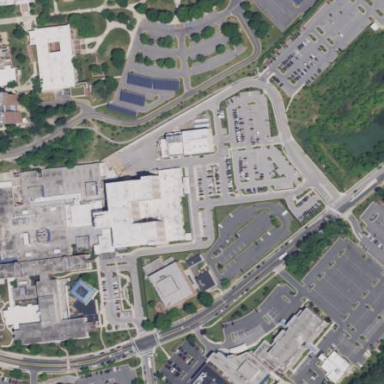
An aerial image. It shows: Healthcare facility identified as hospital.